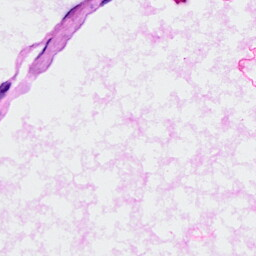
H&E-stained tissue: Ovarian